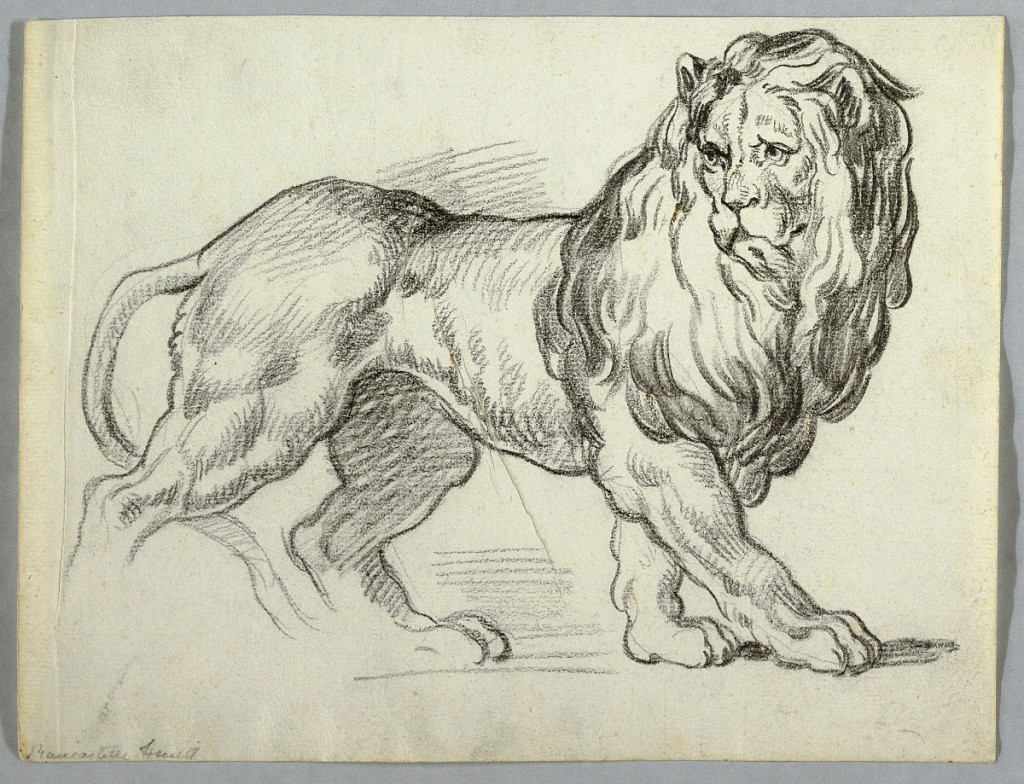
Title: Study of a Lion
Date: ca. 1815
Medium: Charcoal on paper
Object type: Drawing
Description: A lion in motion walking toward the right. Hind legs unfinished.